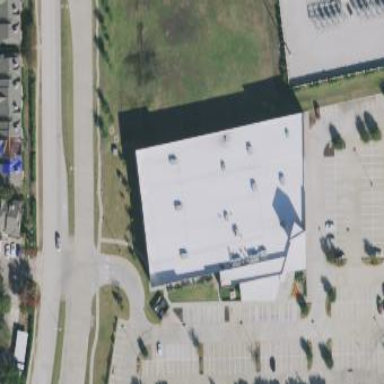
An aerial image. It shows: Building with bowling alley inside.